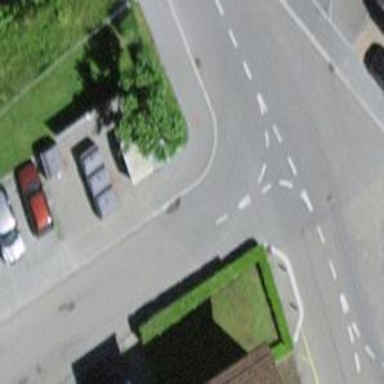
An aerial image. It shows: Recycling container for recycling.